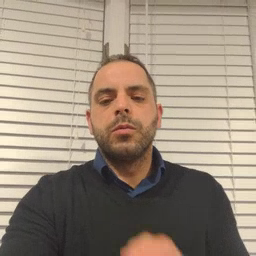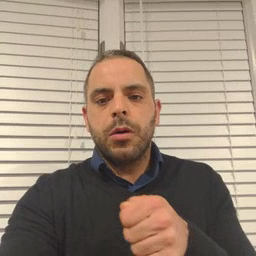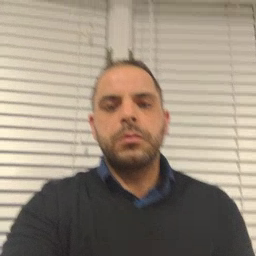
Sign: drawer